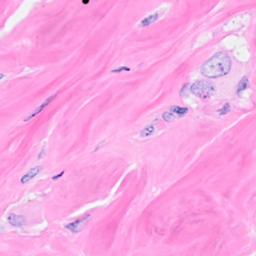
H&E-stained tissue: Breast